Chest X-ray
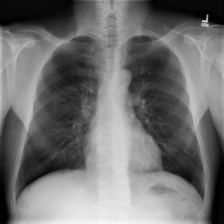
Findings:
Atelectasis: negative
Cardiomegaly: negative
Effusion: negative
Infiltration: negative
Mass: negative
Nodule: negative
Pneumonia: negative
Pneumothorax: negative
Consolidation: negative
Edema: negative
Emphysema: negative
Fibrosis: negative
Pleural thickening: negative
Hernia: negative